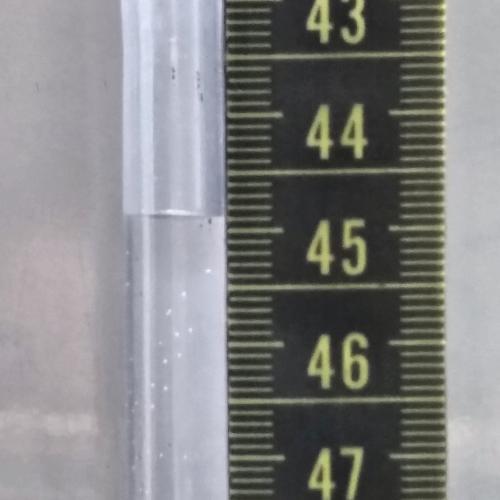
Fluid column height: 44.9 cm